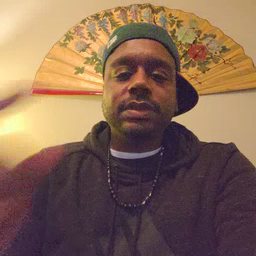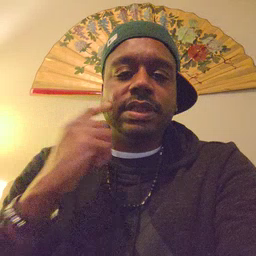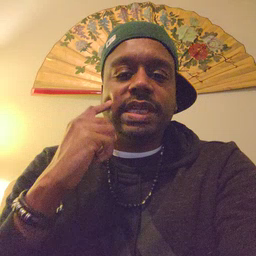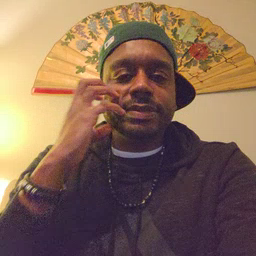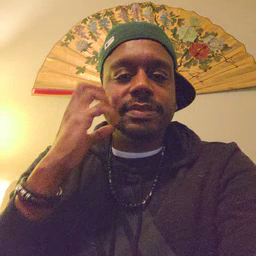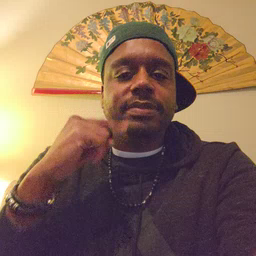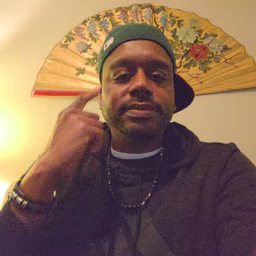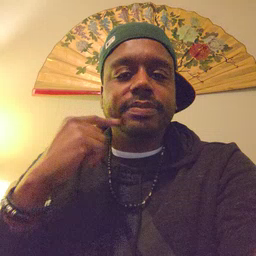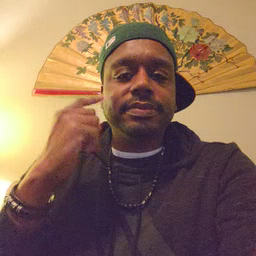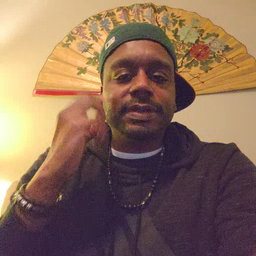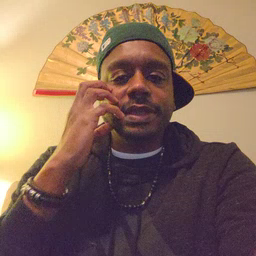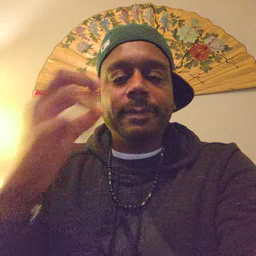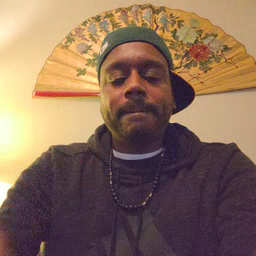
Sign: cheek